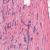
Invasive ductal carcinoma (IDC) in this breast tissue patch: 1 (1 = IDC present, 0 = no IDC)